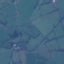
Label: Pasture